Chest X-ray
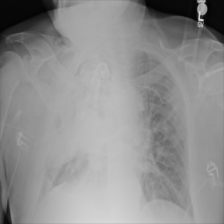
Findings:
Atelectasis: negative
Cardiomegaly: negative
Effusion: negative
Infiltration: negative
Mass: negative
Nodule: negative
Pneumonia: negative
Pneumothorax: negative
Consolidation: negative
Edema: negative
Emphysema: negative
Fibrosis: negative
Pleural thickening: negative
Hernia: negative